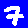
Digit: 7